Chest X-ray:
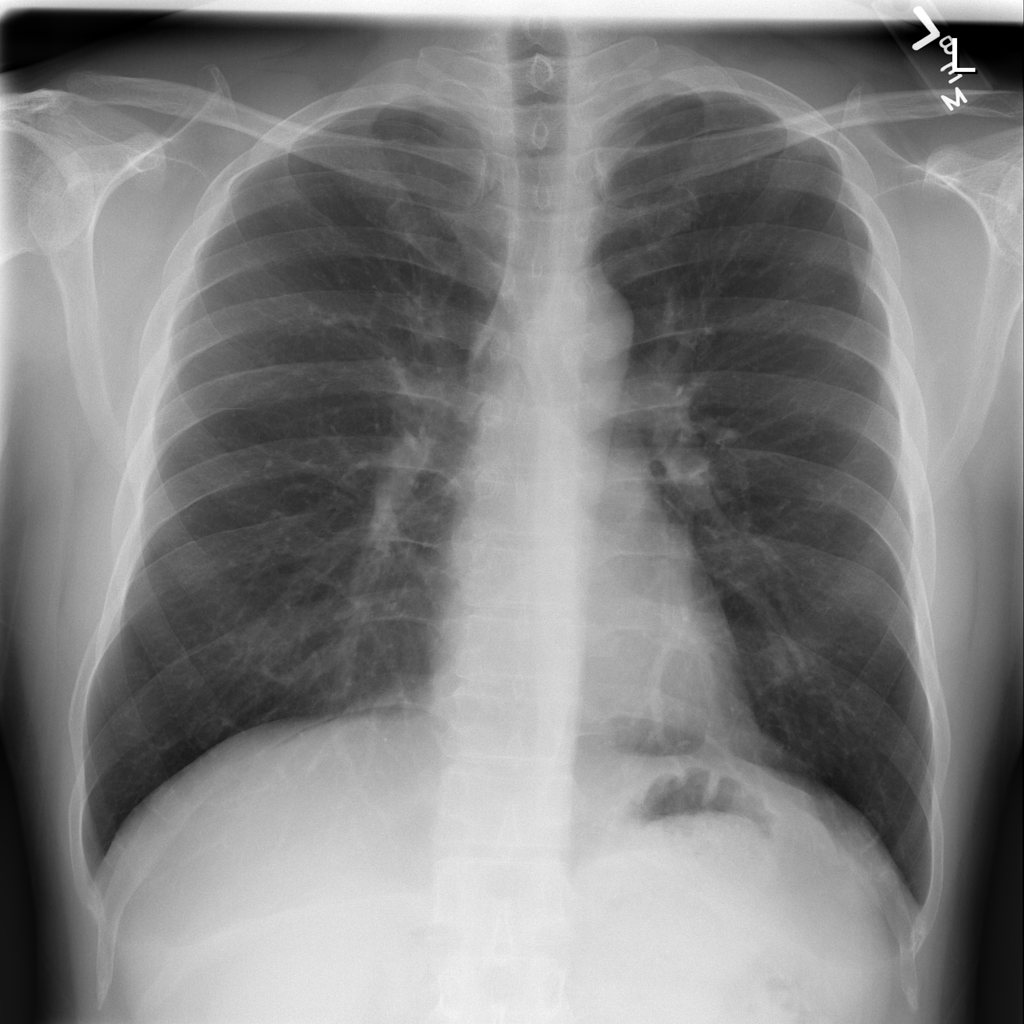
No abnormal finding: yes